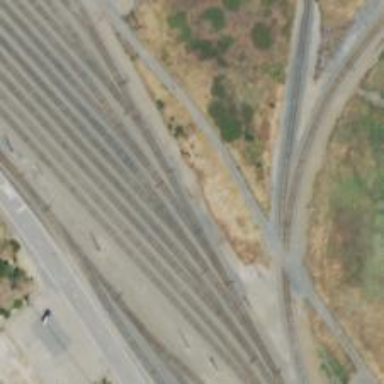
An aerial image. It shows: Railway yard in service.